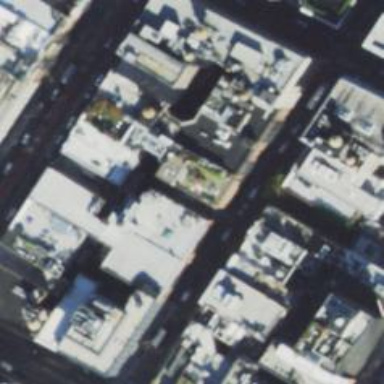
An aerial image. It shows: Department store building.